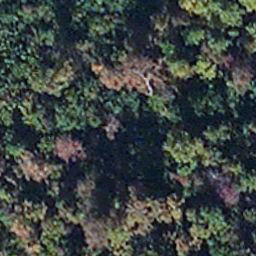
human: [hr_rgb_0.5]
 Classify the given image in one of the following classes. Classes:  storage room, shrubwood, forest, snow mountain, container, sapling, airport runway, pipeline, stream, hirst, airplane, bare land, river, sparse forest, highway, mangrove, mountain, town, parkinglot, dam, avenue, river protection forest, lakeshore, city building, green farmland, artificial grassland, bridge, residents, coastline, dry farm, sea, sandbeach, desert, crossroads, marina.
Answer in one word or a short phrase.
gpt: mangrove